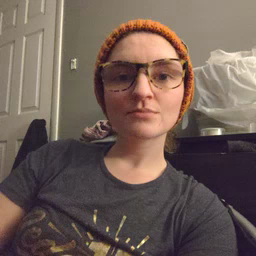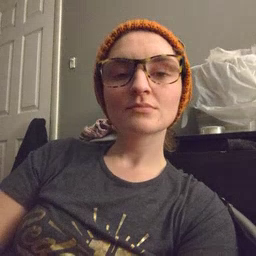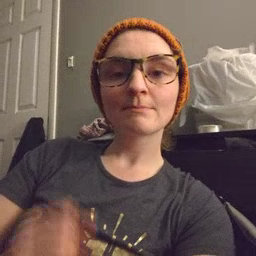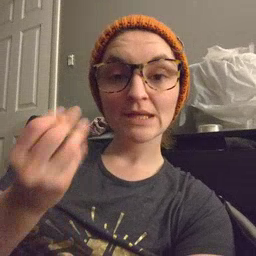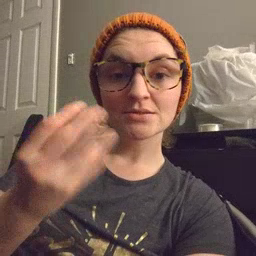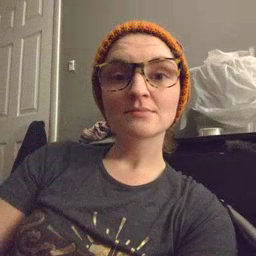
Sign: many